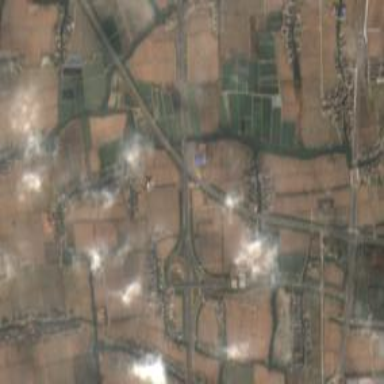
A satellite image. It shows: Motorway junction.